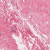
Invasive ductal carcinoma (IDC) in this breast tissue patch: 0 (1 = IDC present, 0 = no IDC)